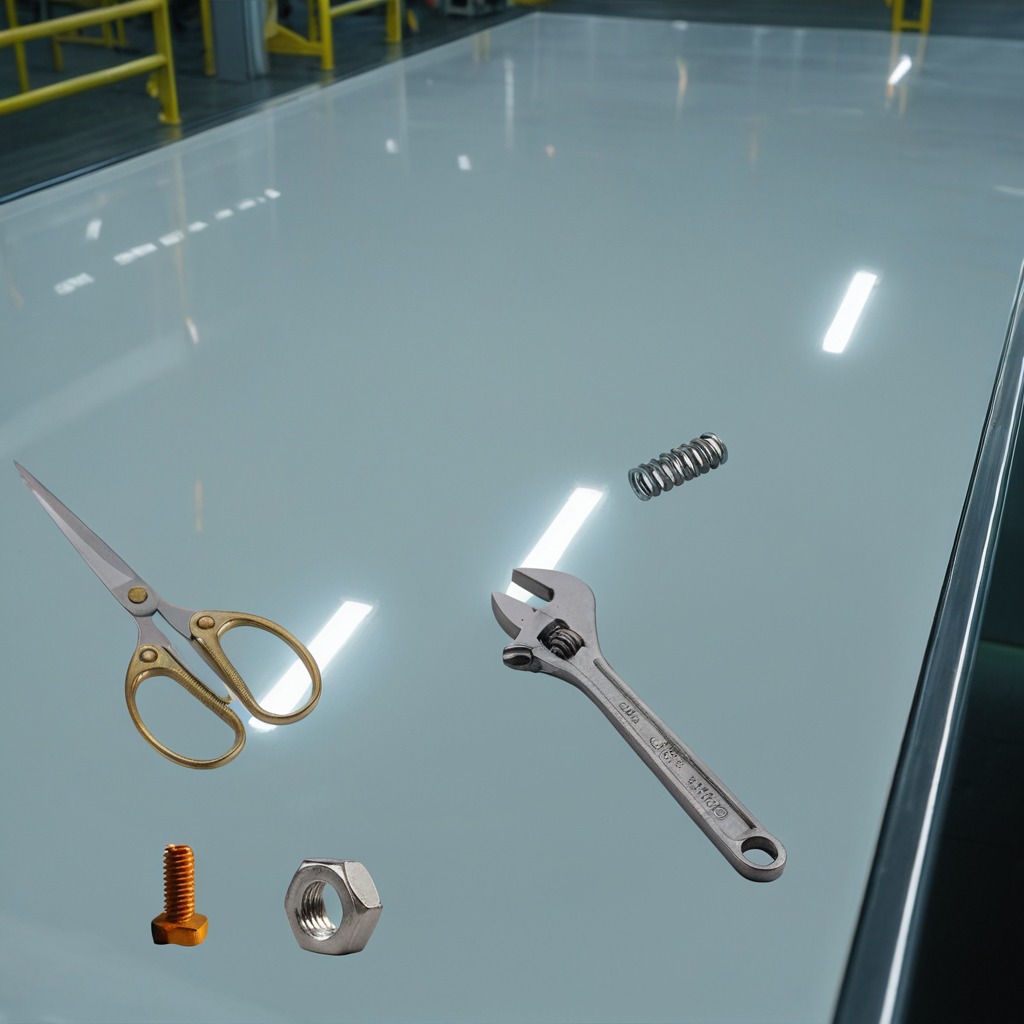
A metal machine screw, a coiled metal spring, a metal nut, a pair of scissors, and a wrench are lying on the high-gloss table.